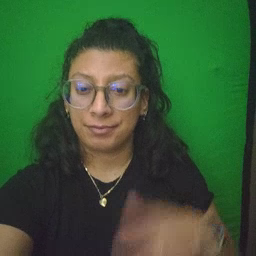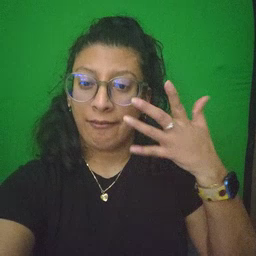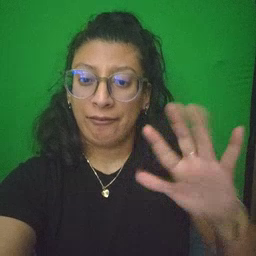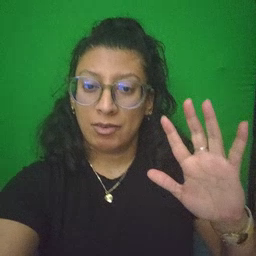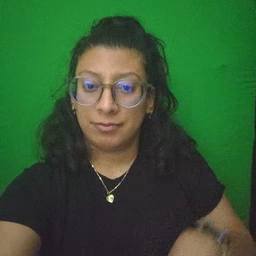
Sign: finish